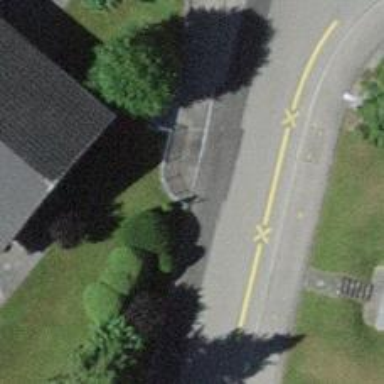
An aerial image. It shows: Kerb barrier.